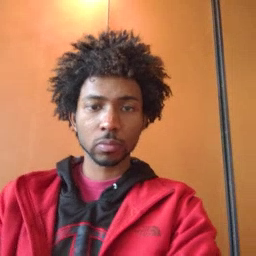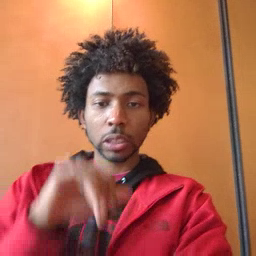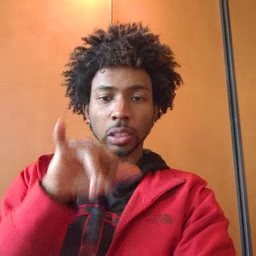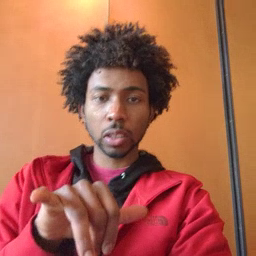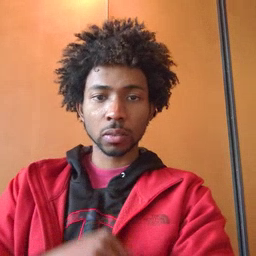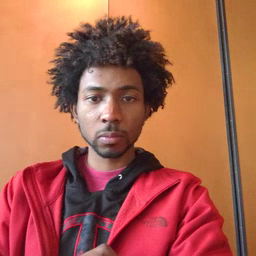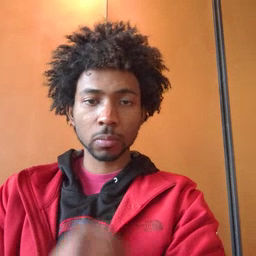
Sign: stay